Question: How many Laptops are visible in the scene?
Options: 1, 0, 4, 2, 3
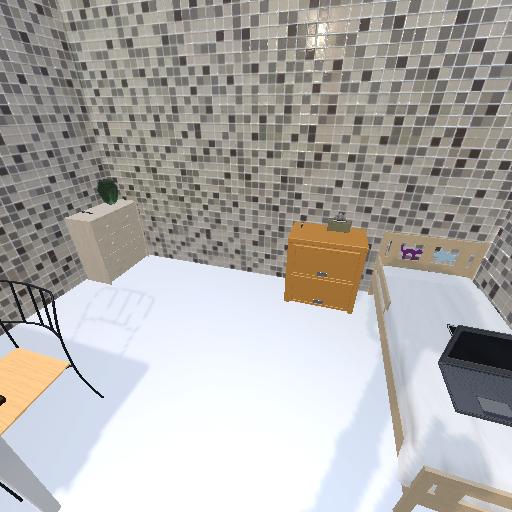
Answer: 1